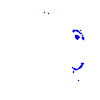
Particle: kaon